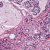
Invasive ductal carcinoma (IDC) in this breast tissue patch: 1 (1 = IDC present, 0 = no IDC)